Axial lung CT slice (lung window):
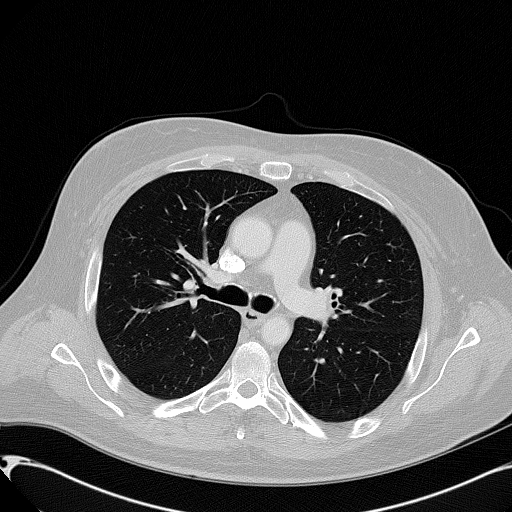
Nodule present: no